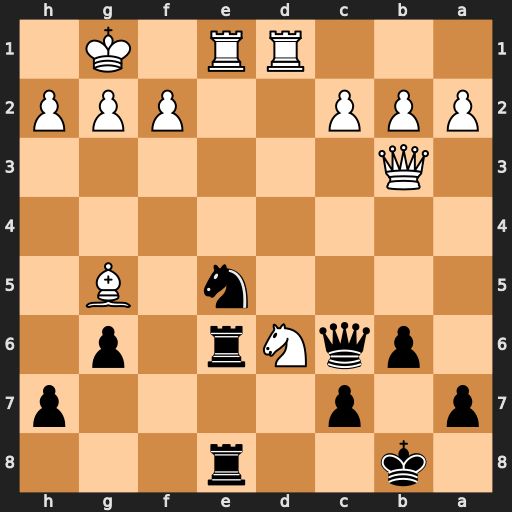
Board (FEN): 1k2r3/p1p4p/1pqNr1p1/4n1B1/8/1Q6/PPP2PPP/3RR1K1
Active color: b
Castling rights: -
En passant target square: -
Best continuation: Nf3+ gxf3 Rxe1+ Kg2 Rxd1 Nxe8 Qxe8